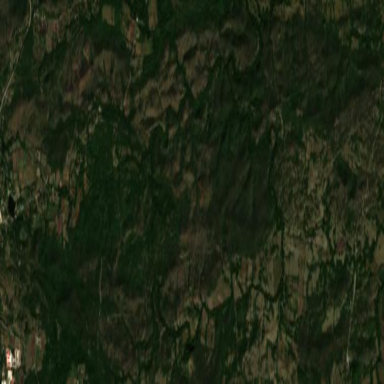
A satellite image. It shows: Fell area within forest.